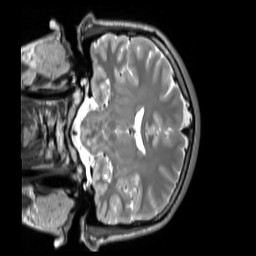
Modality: T2w
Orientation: coronal
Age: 22
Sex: male
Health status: ill
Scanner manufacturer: siemens
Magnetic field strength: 3 T
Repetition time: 2.8 s
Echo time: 0.326 s